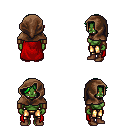
a pixel art fantasy rpg character, female body template, orc, green skin, red cape, gold greaves, green loose hair, cloth hood, leather bracers, brown shoes, four views (front, back, left, right), 2x2 character sprite sheet, small pixel art, hard edges, no anti-aliasing